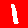
Digit: 1